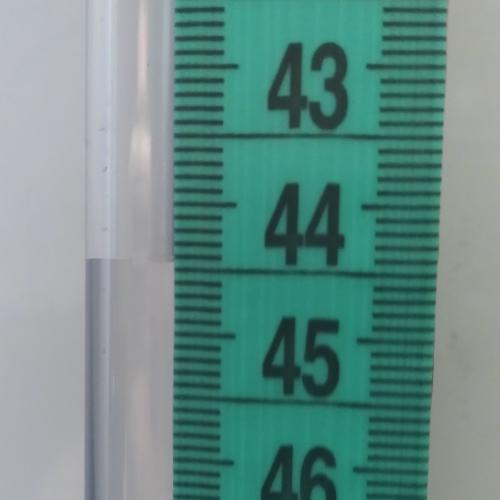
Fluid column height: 44.4 cm